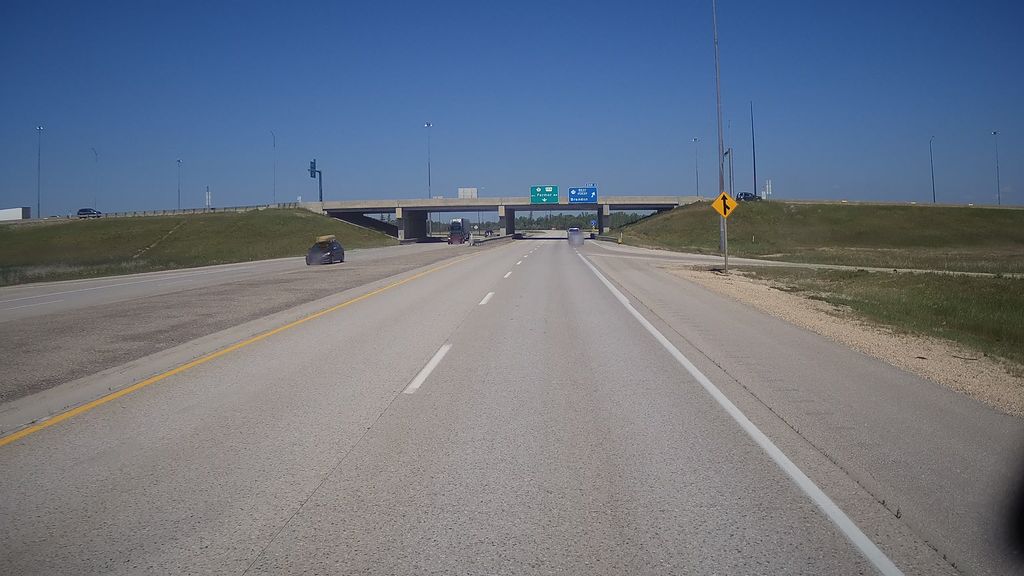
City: winnipeg